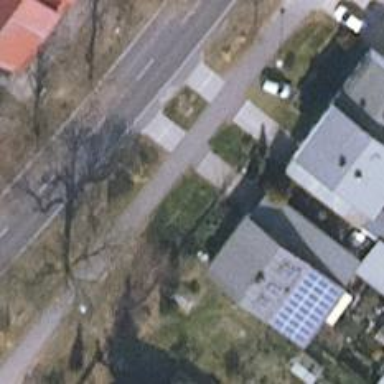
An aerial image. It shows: Driveway with paved surface.